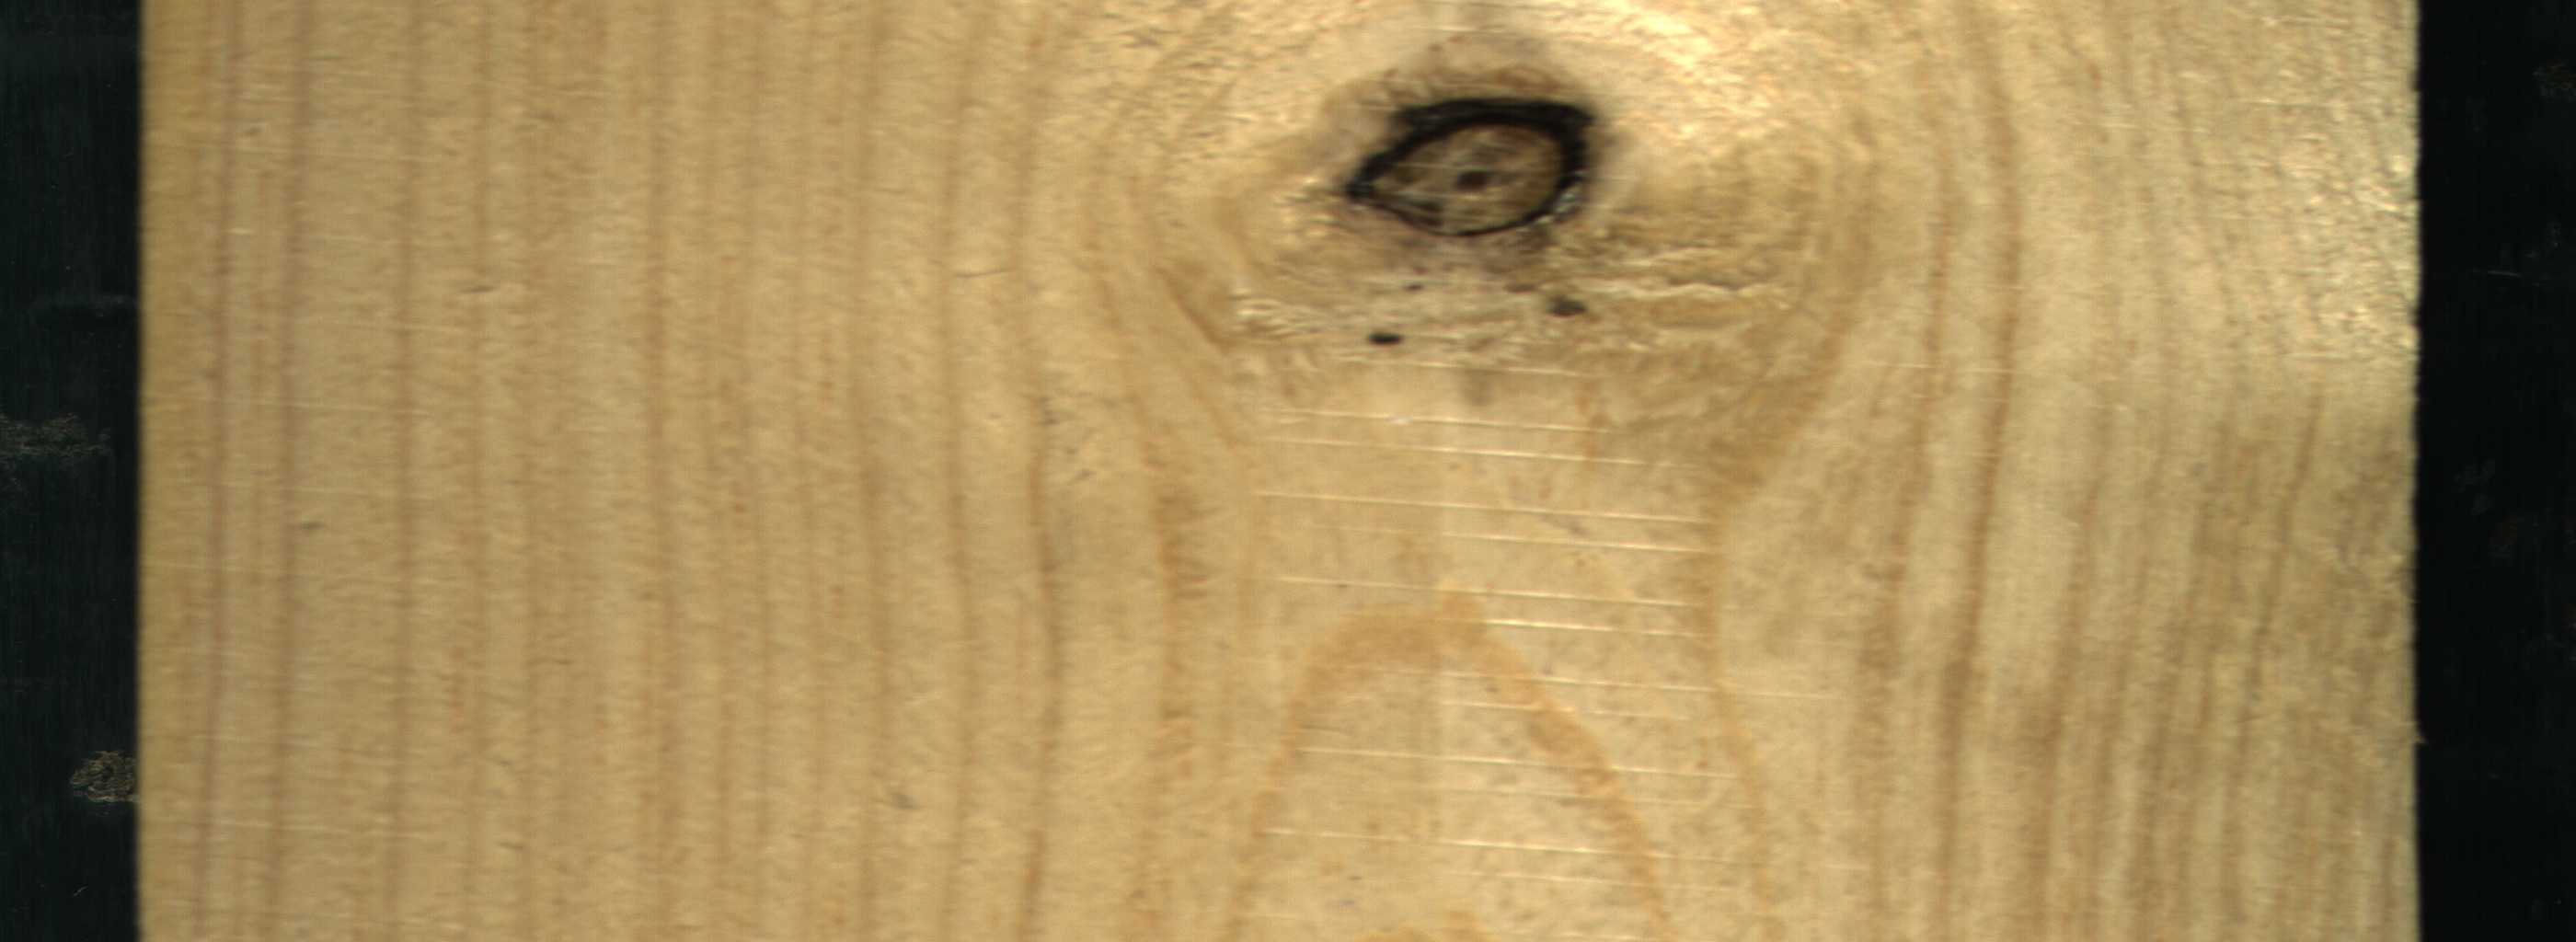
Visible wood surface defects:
Dead_Knot
Dead_Knot